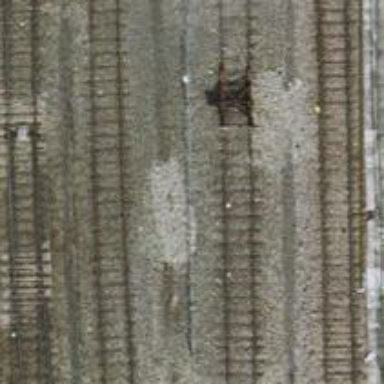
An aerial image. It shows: Bridge over railway siding with one track.